Question: I want to remove a table but I can't. How can I remove it? I have tried the code below, but that doesn't work.
'''
Document doc2 = Jsoup.connect(link).get();
final Elements elements = doc2.select("div.postarea");
doc2.select("div table").remove();
'''
Screenshot:

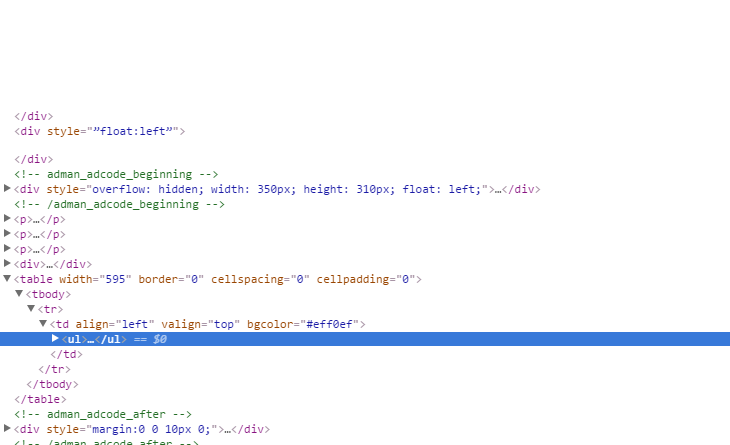
Answer: This code ise running:
'''
Document doc = Jsoup.connect(link).get();
final Elements elements = doc.select("div.postarea");
elements.last().select("table ul").remove();
'''